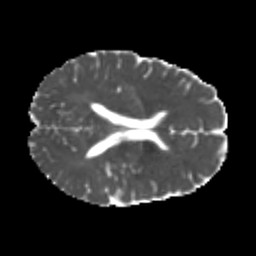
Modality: MD
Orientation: axial
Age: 20
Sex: male
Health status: healthy
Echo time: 0.074 s